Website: apple-inc
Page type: customer-info-address
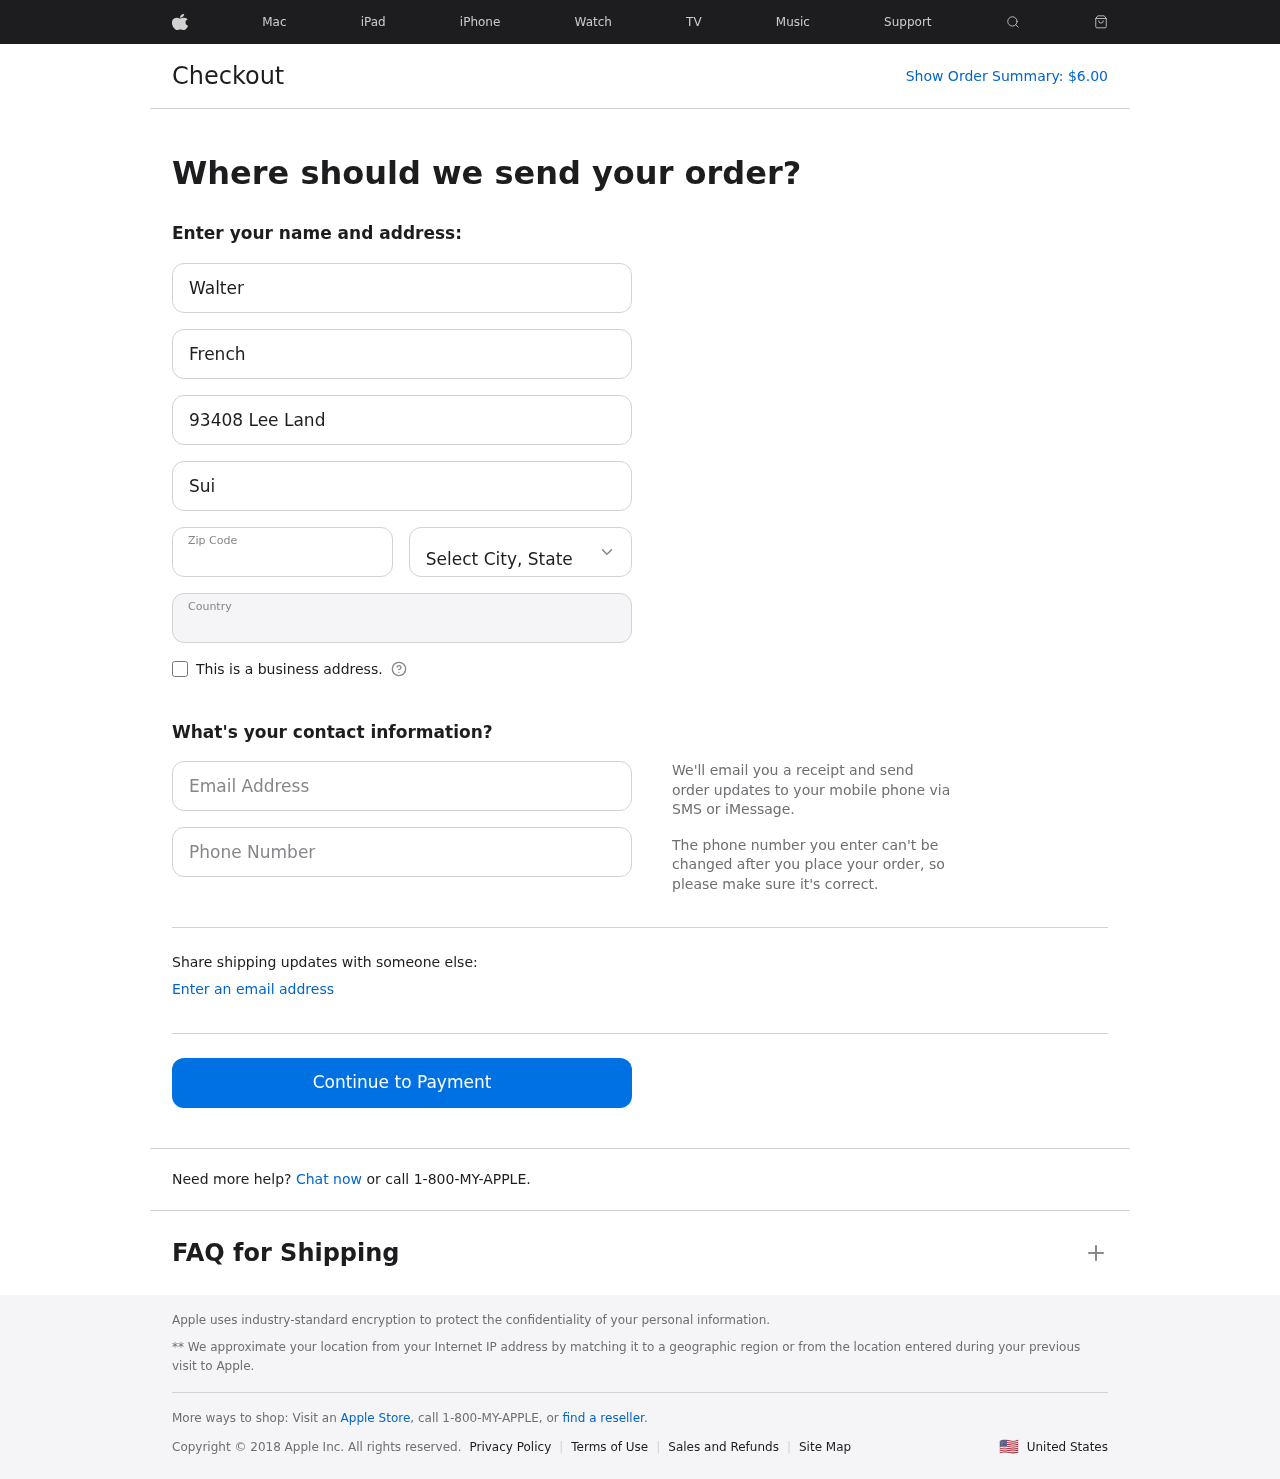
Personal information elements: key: PII_CITY_STATE
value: Lake Melissa, AR
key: PII_COUNTRY
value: United States
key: PII_EMAIL
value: wfrench@gmail.com
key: PII_FIRSTNAME
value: Walter
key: PII_LASTNAME
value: French
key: PII_PHONE
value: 3489920475
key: PII_POSTCODE
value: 70829
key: PII_STREET
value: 93408 Lee Land
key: PII_STREET2
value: Suite 307
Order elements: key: ORDER_TOTAL
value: $6.00